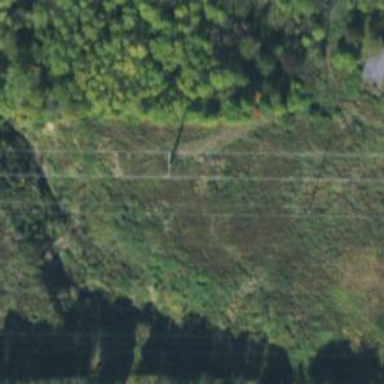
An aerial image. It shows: Power tower.